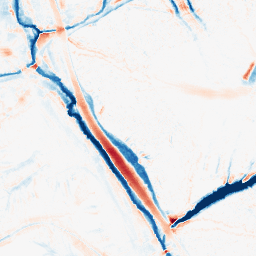
Category: morphological
Decomposition family: tophat_combined
Decomposition parameters: size: 10
Upsampling method: sinc_blackman
Upsampling parameters: scale: 2
kernel_size: 16
Upsampling scale: 2